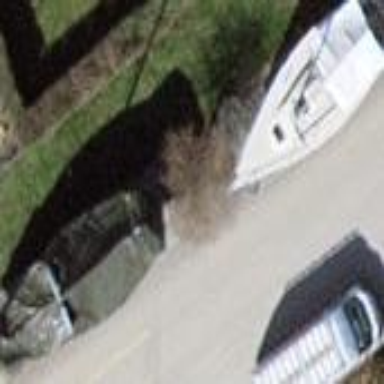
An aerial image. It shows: Motorcycle parking facility.